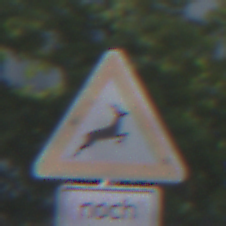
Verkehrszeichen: WildwechselLinks
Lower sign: LaengeEinerStrecke3
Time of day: MorningAfternoon
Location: Outdoor (Urban)
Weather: Clear
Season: NotSpecified
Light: Natural